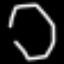
Label: octagon